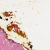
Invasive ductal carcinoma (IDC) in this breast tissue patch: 0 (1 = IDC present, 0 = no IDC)